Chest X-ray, PA view. Patient: 56 years old, sex M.
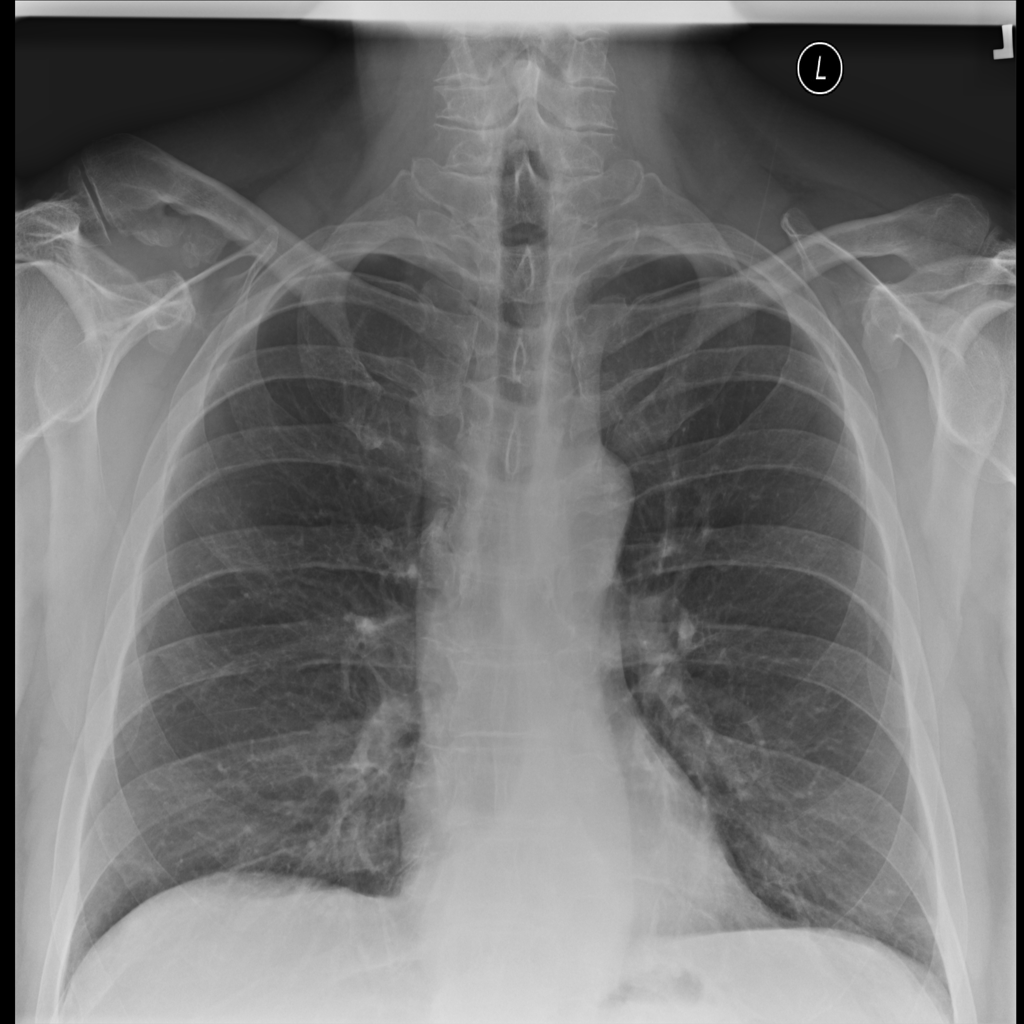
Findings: No Finding